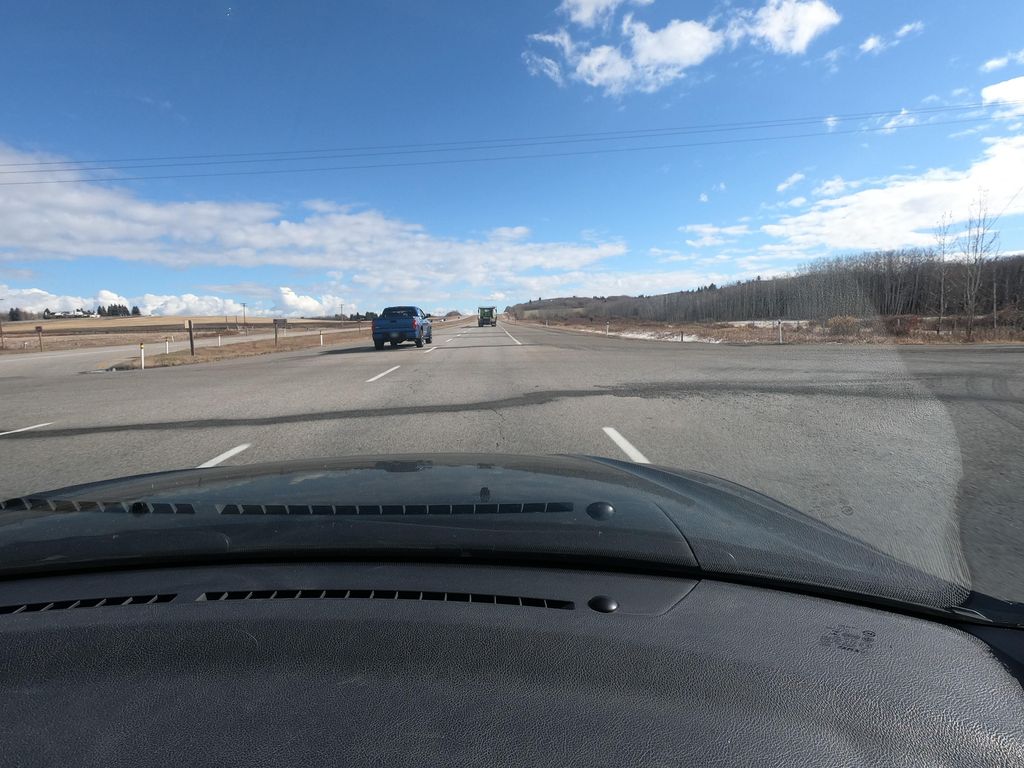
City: calgary